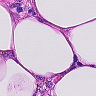
Metastatic tissue present: no